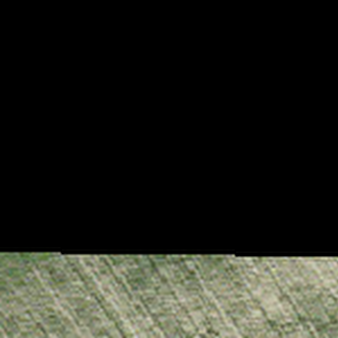
Label: other